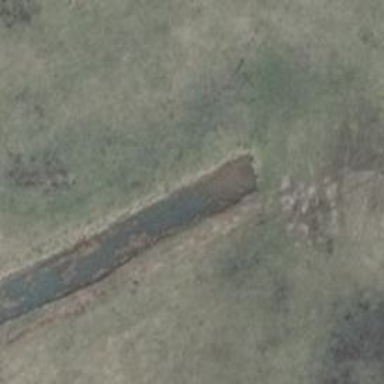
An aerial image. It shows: Culvert tunnel.